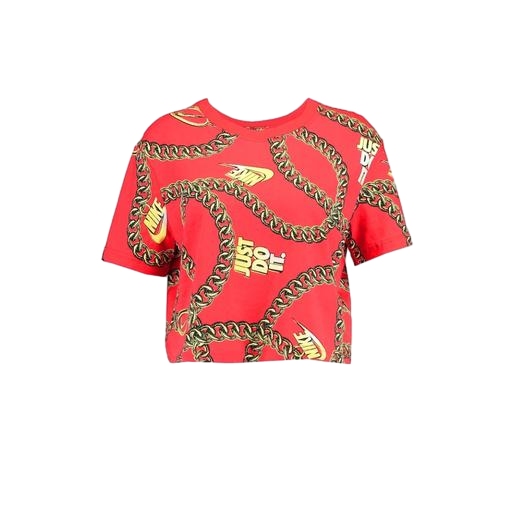
red floral-print cropped tee, red cropped logo t-shirt, red patterned tee, white background